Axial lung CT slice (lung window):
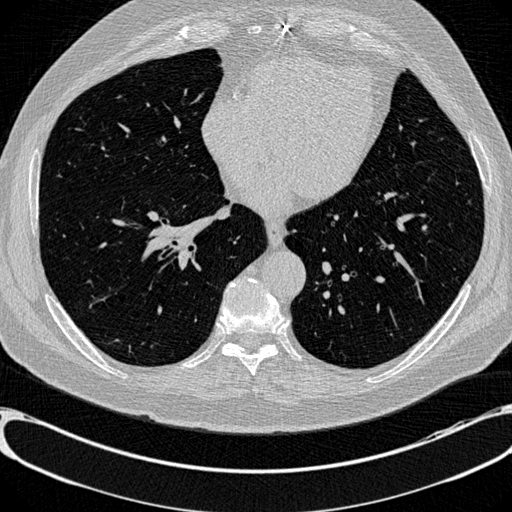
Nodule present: no